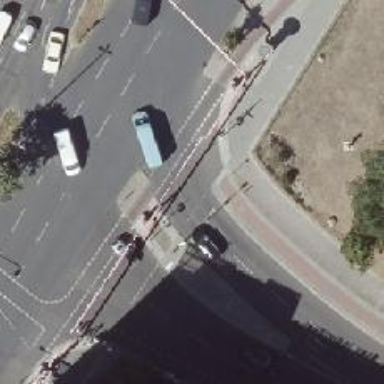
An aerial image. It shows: Crossing with traffic signals.